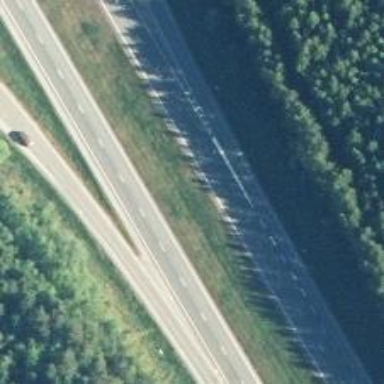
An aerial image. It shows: Asphalt motorway.